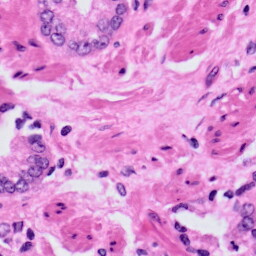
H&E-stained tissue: Prostate